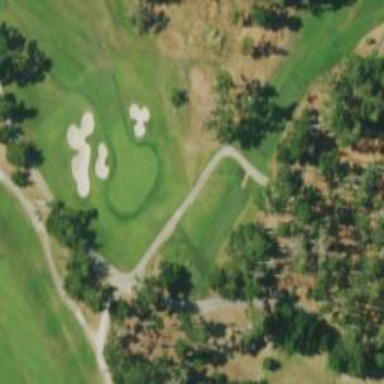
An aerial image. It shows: Golf rough area.